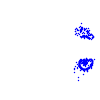
Particle: electron